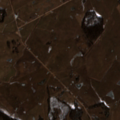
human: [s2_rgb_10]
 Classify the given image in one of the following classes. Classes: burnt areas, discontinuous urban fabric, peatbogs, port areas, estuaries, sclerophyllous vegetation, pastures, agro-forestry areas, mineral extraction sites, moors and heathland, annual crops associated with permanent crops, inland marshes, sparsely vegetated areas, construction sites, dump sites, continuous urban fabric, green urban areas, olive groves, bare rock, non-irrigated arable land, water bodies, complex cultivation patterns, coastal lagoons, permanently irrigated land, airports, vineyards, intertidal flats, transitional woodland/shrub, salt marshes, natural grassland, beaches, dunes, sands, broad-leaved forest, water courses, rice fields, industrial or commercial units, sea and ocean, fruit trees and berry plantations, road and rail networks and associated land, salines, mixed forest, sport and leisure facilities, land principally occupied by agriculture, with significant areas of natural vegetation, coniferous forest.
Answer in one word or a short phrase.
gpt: non-irrigated arable land, pastures, land principally occupied by agriculture, with significant areas of natural vegetation, broad-leaved forest